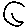
Label: moon